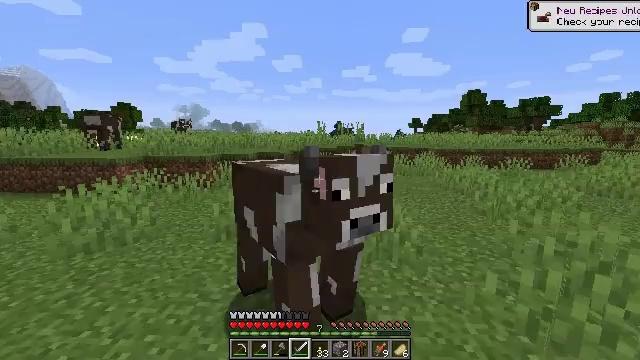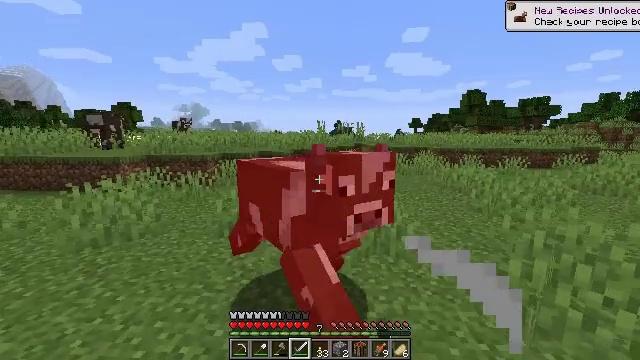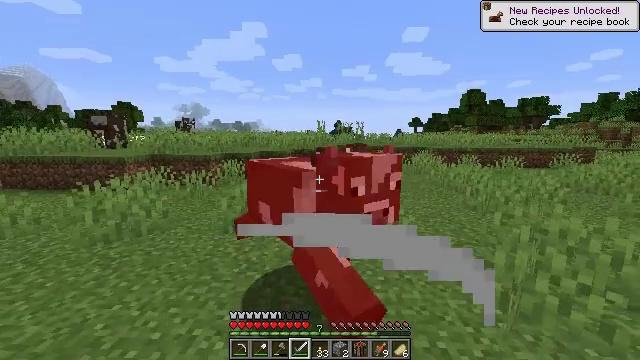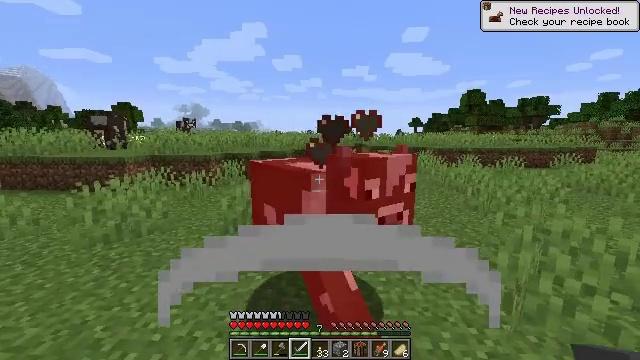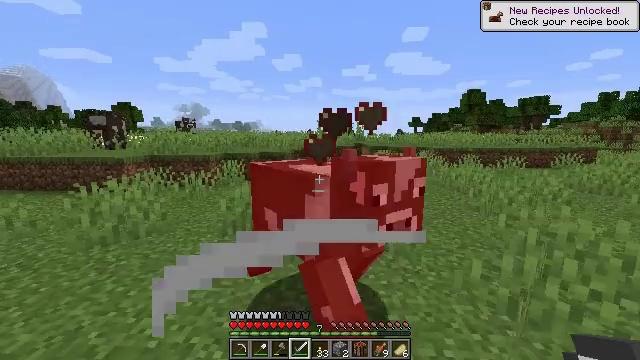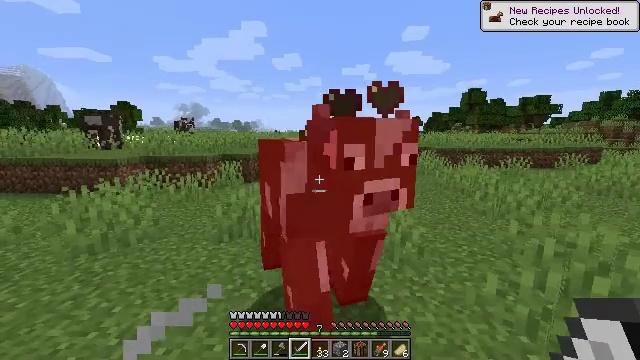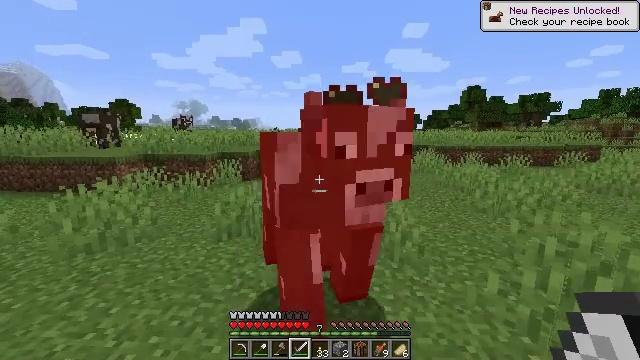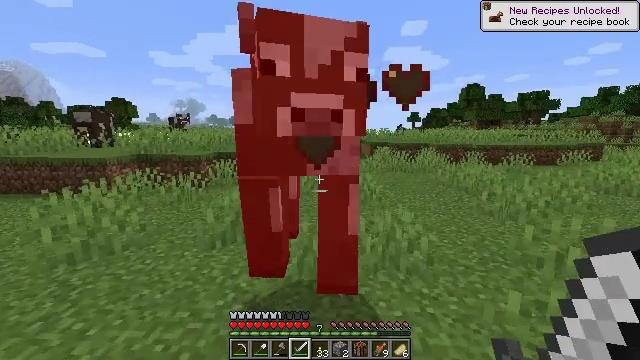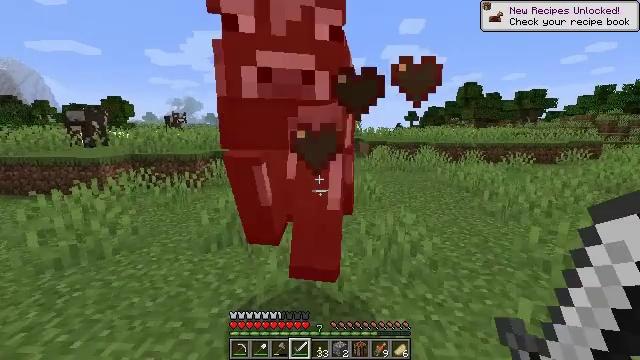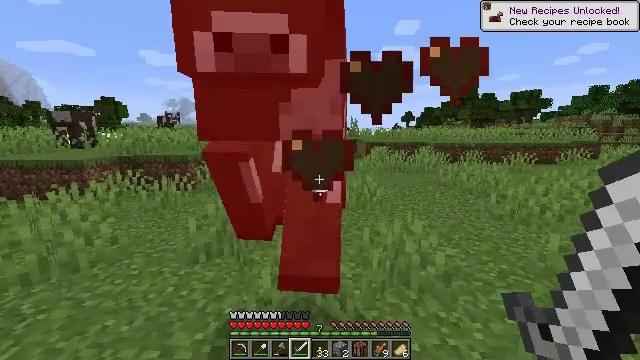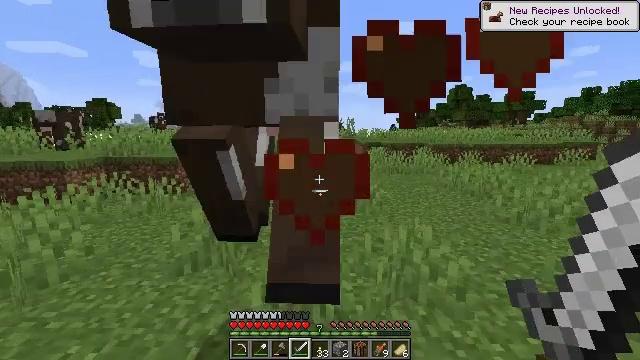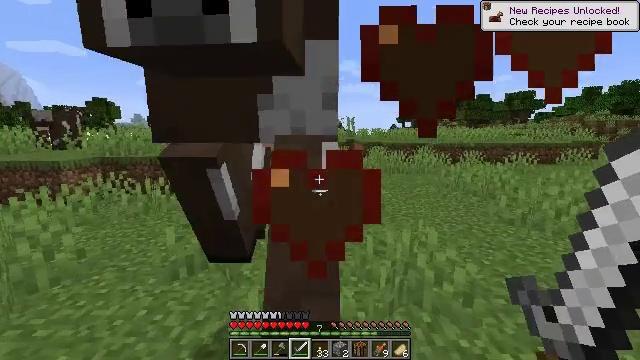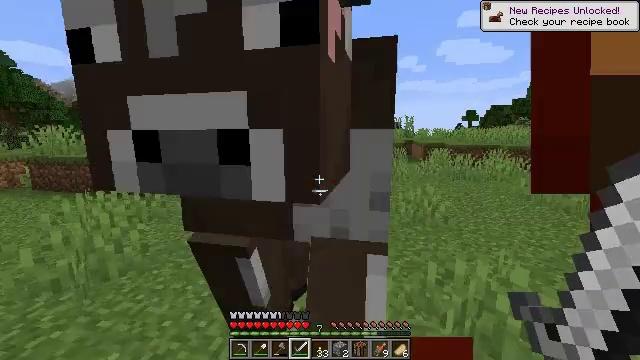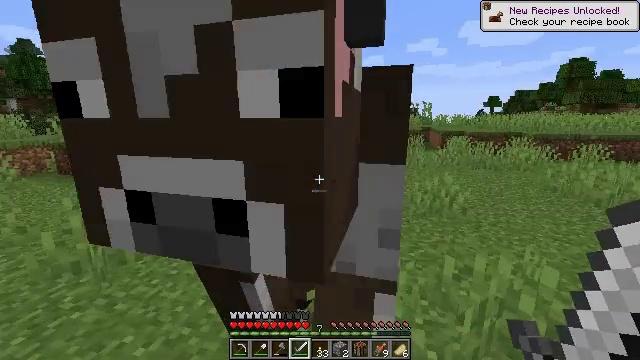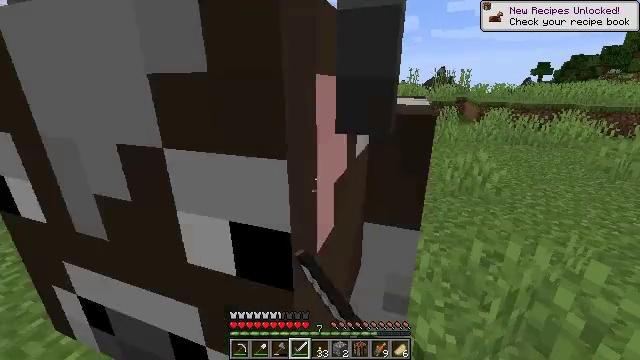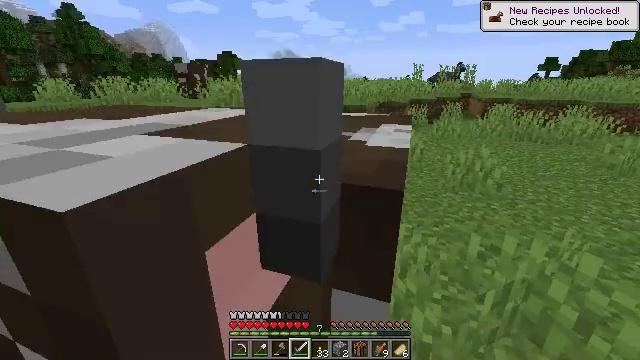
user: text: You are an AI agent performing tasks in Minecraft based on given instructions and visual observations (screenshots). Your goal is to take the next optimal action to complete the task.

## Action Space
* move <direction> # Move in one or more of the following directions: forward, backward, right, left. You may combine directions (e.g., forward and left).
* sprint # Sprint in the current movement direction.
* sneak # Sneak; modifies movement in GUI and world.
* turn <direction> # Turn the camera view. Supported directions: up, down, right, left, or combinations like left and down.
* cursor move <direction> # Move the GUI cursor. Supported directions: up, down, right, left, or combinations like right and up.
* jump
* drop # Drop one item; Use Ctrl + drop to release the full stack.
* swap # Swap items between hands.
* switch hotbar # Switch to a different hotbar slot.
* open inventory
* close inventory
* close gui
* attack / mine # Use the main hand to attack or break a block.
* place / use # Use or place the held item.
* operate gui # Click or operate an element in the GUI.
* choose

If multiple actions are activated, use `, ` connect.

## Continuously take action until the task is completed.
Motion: motion action
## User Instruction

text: Kill the cow.
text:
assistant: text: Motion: move back
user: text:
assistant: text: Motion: no_op
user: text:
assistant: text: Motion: move forward
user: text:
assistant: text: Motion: move forward
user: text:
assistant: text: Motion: move forward
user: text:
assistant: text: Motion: move forward
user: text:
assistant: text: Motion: move forward
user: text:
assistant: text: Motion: move forward
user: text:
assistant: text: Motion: move forward
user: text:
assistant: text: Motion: move forward
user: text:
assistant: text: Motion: move forward
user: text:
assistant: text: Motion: move forward, turn left
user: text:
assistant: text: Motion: turn left and down, attack / mine
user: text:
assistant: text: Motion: turn left and down, attack / mine
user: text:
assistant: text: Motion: move back, attack / mine
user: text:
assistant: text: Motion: move back, attack / mine
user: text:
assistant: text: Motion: move back
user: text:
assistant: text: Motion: no_op